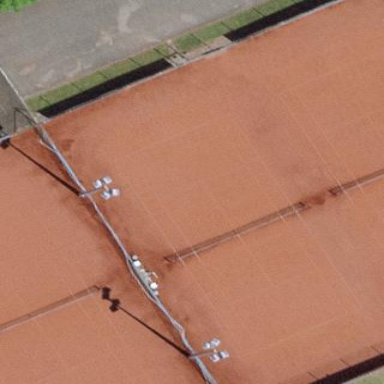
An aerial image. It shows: Dirt tennis pitch for leisure sports.